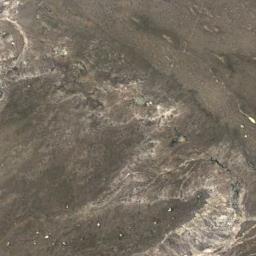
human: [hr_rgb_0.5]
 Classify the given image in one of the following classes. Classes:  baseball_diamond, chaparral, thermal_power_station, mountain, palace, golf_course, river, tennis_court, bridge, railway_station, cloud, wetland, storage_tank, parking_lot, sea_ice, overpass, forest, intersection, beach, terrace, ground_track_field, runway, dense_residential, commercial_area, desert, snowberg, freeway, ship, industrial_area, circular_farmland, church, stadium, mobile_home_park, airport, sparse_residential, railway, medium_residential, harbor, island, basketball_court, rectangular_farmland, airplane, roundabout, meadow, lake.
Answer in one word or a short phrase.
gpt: desert